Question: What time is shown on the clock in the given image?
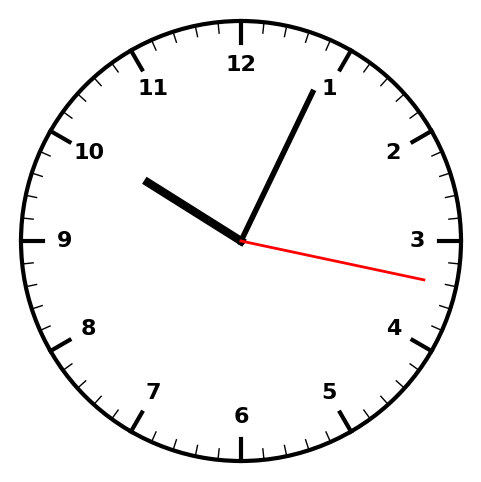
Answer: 10:04:17